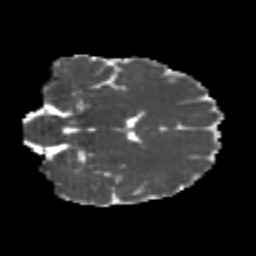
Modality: MD
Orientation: coronal
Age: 21
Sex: male
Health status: healthy
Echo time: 0.074 s